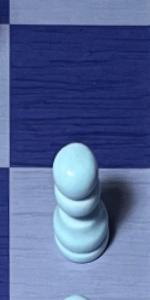
Label: Pawn_White